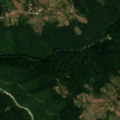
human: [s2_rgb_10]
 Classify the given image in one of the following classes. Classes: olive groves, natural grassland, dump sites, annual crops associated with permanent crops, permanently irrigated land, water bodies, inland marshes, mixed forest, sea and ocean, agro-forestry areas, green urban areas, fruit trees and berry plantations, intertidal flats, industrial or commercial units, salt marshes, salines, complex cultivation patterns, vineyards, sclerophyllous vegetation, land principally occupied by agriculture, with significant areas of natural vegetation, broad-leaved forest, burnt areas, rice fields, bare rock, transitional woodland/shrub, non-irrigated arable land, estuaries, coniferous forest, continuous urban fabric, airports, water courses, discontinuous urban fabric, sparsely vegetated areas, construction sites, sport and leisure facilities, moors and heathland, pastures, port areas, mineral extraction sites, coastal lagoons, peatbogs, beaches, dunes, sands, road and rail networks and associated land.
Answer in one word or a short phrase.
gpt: complex cultivation patterns, land principally occupied by agriculture, with significant areas of natural vegetation, broad-leaved forest